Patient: sex M, age 34
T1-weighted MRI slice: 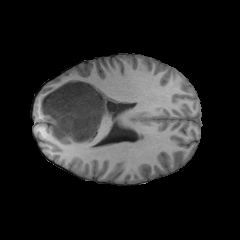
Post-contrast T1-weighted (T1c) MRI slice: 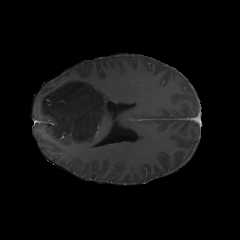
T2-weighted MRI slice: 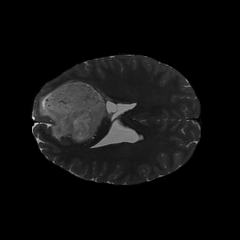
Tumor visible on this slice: yes
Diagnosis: Astrocytoma, IDH-mutant
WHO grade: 2